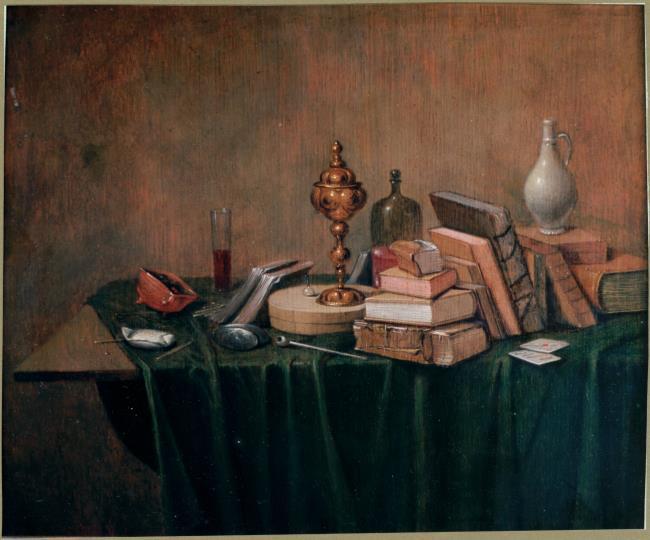
Title: Still life of books with a columbine cup
Artist: Gerrit van Vucht
Earliest date: 1630
Latest date: 1697
Genre: painting
Iconography: Still Life
Keywords: still life, on a table, table carpet, book, columbine cup, drinking glass, fire pot, pipe, packaging, ointment jar, bottle, ewer (vessel), medicine bottle, resin seal, letter (correspondence), box (container), terracotta